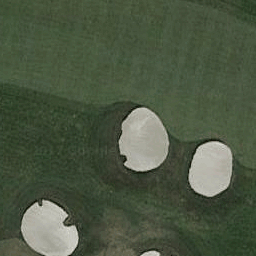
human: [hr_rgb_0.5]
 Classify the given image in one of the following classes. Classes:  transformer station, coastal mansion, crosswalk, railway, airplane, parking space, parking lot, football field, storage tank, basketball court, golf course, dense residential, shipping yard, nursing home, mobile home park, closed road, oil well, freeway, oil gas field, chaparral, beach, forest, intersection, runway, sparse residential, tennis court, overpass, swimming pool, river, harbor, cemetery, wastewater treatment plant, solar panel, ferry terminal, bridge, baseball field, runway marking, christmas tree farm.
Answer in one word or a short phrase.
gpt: golf course